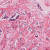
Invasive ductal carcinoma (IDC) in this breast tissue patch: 1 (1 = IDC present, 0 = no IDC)